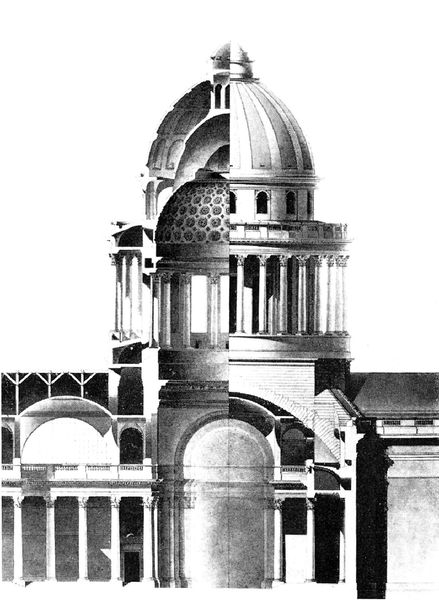
Titel: Pantheon, Kuppelquerschnitt
Künstler: Jacques Germain Soufflot
Schlagwörter: säulen, architektur, barock, grafik, kuppel, schnitt, zentralbau, rundbau